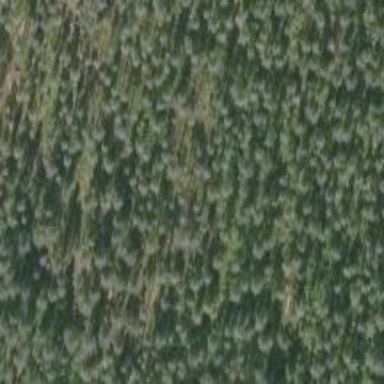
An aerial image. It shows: Needle-leaved woodland.